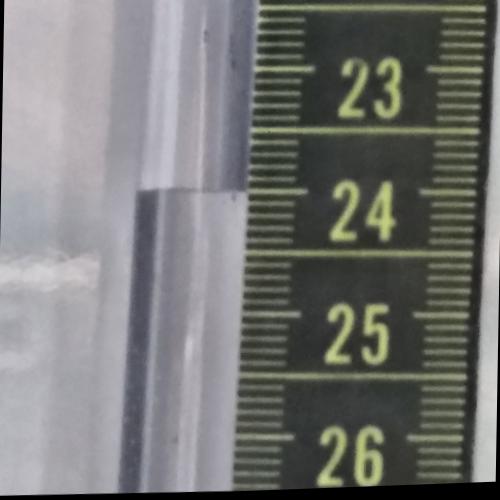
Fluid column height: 24.0 cm